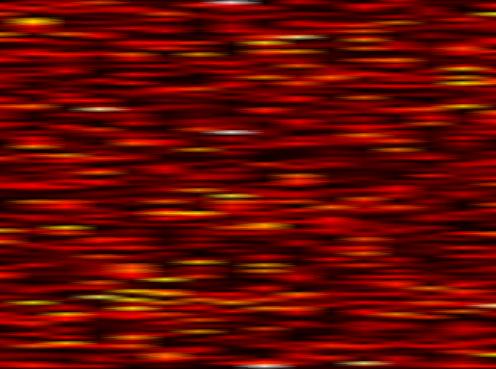
Label: UFMC